Field crop: tomato
Growth stage: 1
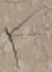
Species: cyperus